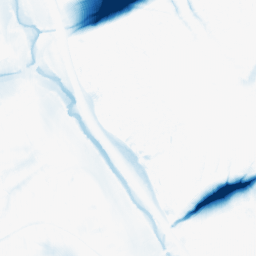
Category: morphological
Decomposition family: morphological_ellipse
Decomposition parameters: operation: closing
width: 50
height: 30
Upsampling method: fft_zeropad
Upsampling parameters: scale: 4
Upsampling scale: 4